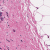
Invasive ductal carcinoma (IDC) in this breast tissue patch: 0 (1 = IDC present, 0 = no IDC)